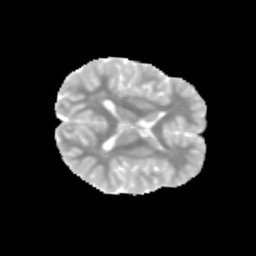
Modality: MD
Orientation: axial
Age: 12
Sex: male
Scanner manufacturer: siemens
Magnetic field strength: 3 T
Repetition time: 3.8 s
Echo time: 0.07 s